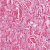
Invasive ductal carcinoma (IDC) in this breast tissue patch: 0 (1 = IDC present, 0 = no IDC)